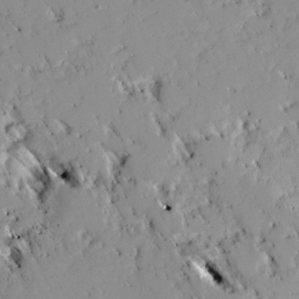
Label: non_frost